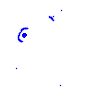
Particle: pion